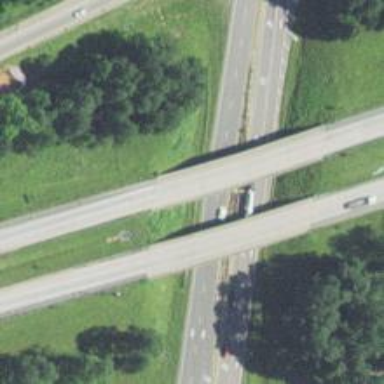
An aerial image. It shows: Bridge over motorway.